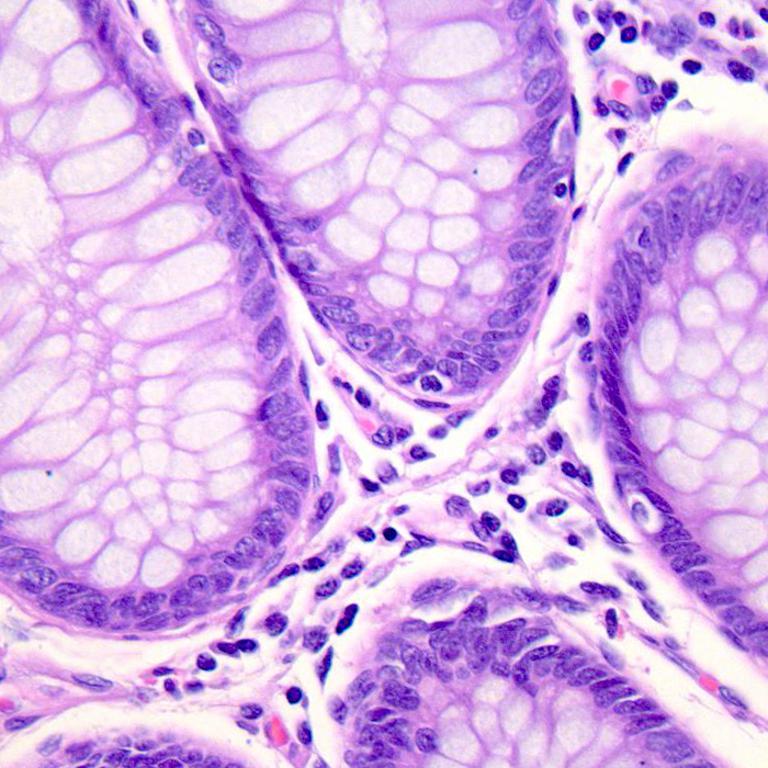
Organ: colon
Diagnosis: benign